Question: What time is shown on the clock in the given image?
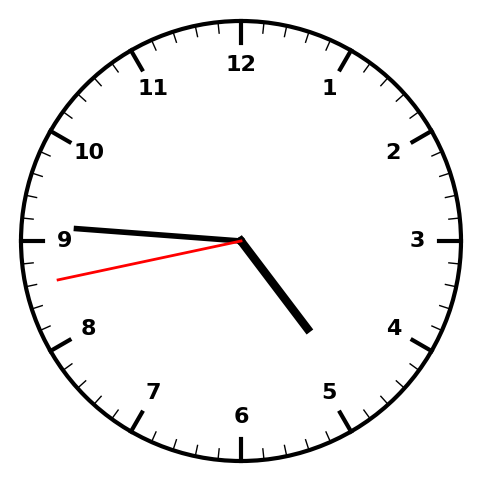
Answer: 04:45:43